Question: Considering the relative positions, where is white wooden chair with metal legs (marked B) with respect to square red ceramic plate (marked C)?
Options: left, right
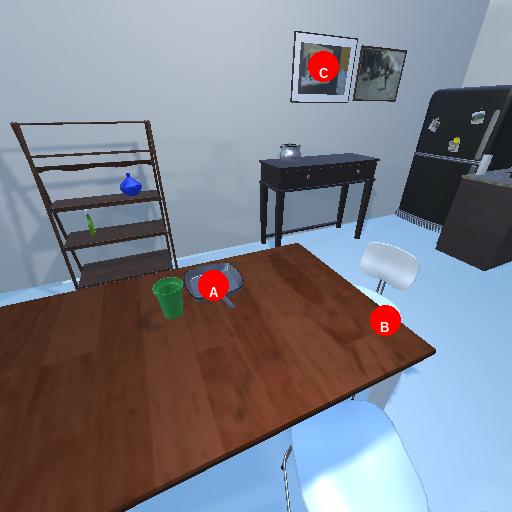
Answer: left